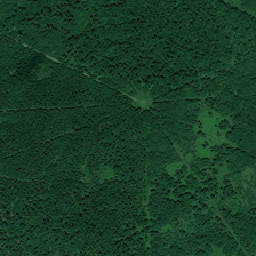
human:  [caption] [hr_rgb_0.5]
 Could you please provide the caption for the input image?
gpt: there is two circles of grassland in the forest  where is the centers of radial lines .

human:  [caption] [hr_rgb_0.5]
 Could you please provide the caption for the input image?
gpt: Many fan-shaped forests surround the small circle.

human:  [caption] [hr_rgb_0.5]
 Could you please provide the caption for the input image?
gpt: Many traces of fan-shaped forests are around a small round.

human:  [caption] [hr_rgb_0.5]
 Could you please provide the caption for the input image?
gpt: redial trails devide the forest into several fan shaped areas .

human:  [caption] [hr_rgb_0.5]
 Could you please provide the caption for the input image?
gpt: Many parts of the fan-shaped forest are around the small round.